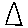
Label: triangle